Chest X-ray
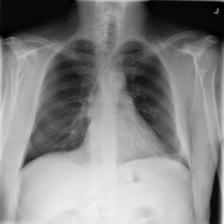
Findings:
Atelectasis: positive
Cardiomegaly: negative
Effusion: negative
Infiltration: negative
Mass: negative
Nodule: negative
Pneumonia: negative
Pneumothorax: negative
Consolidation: negative
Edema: negative
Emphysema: negative
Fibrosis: negative
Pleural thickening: negative
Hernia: negative